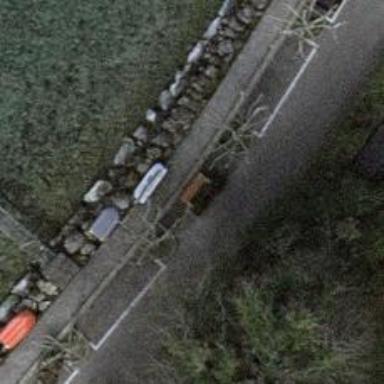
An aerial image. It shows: Bench for seating.